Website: apple-inc
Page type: payment
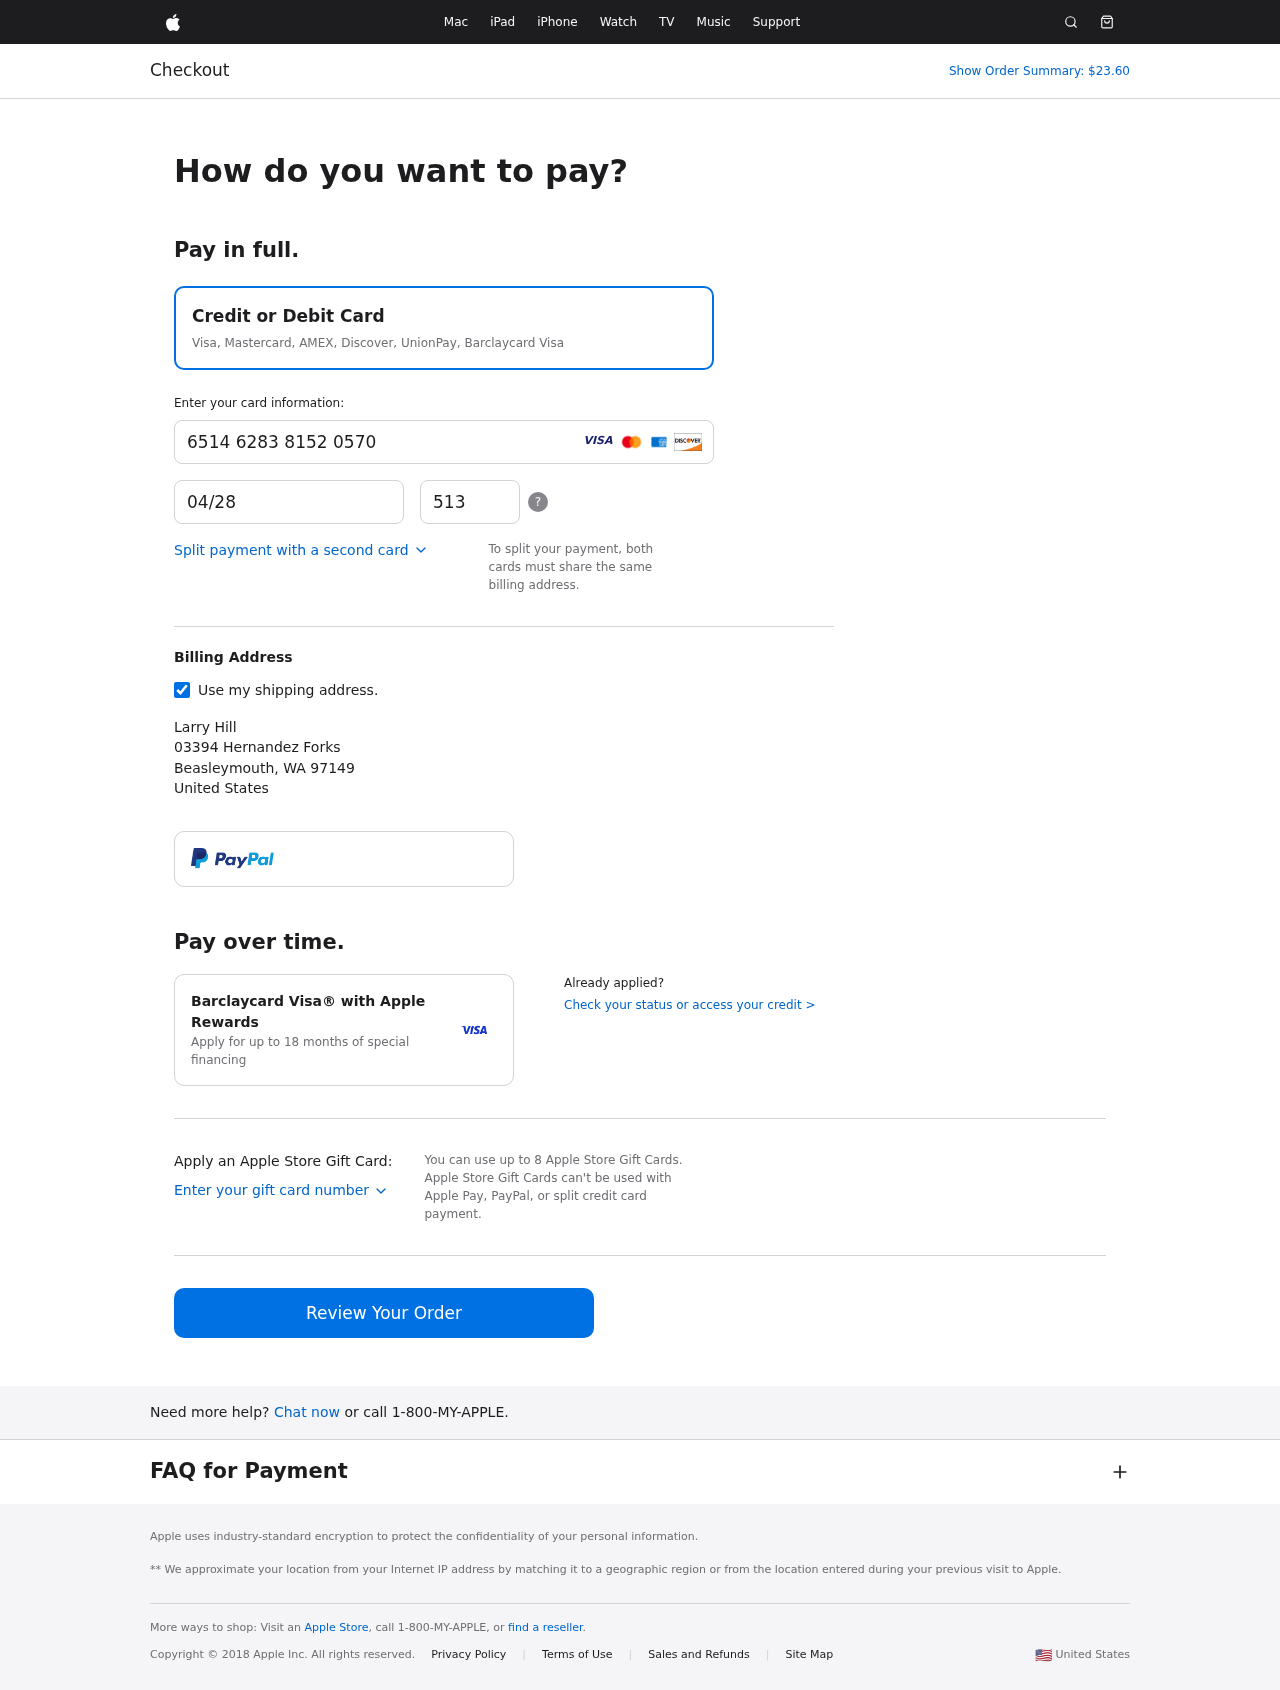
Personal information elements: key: PII_CARD_CVV
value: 513
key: PII_CARD_EXPIRY
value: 04/28
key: PII_CARD_NUMBER
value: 6514 6283 8152 0570
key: PII_CITY
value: Beasleymouth
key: PII_COUNTRY
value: United States
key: PII_FULLNAME
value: Larry Hill
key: PII_POSTCODE
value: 97149
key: PII_STATE_ABBR
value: WA
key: PII_STREET
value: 03394 Hernandez Forks
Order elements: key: ORDER_TOTAL
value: Show Order Summary: $23.60